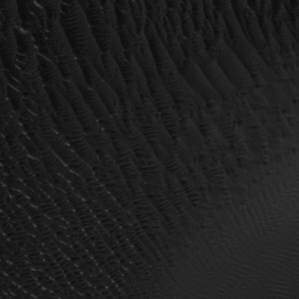
Label: frost